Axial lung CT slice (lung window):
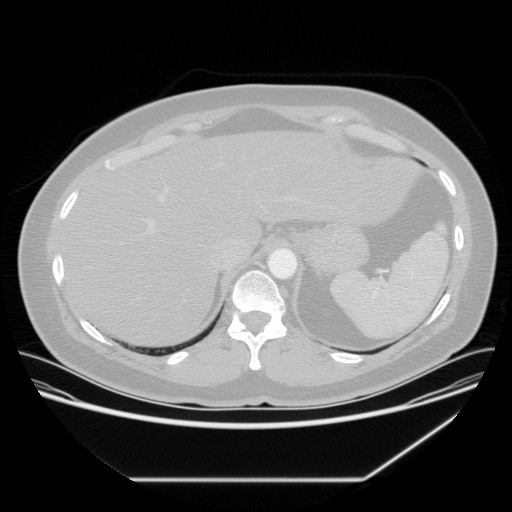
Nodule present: no